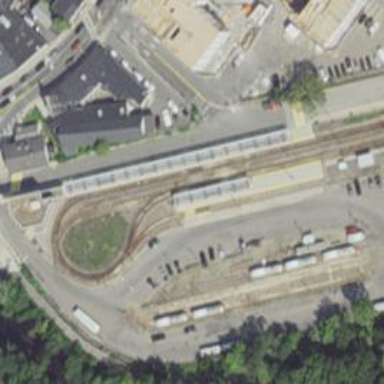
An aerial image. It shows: Light rail yard with electrified contact lines.